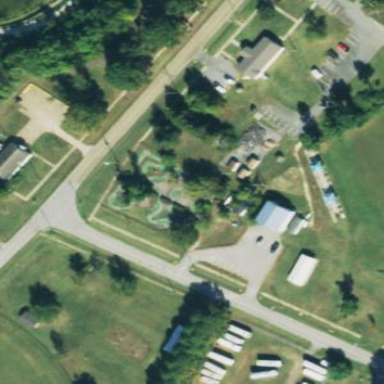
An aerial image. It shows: Miniature golf leisure land.